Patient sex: M
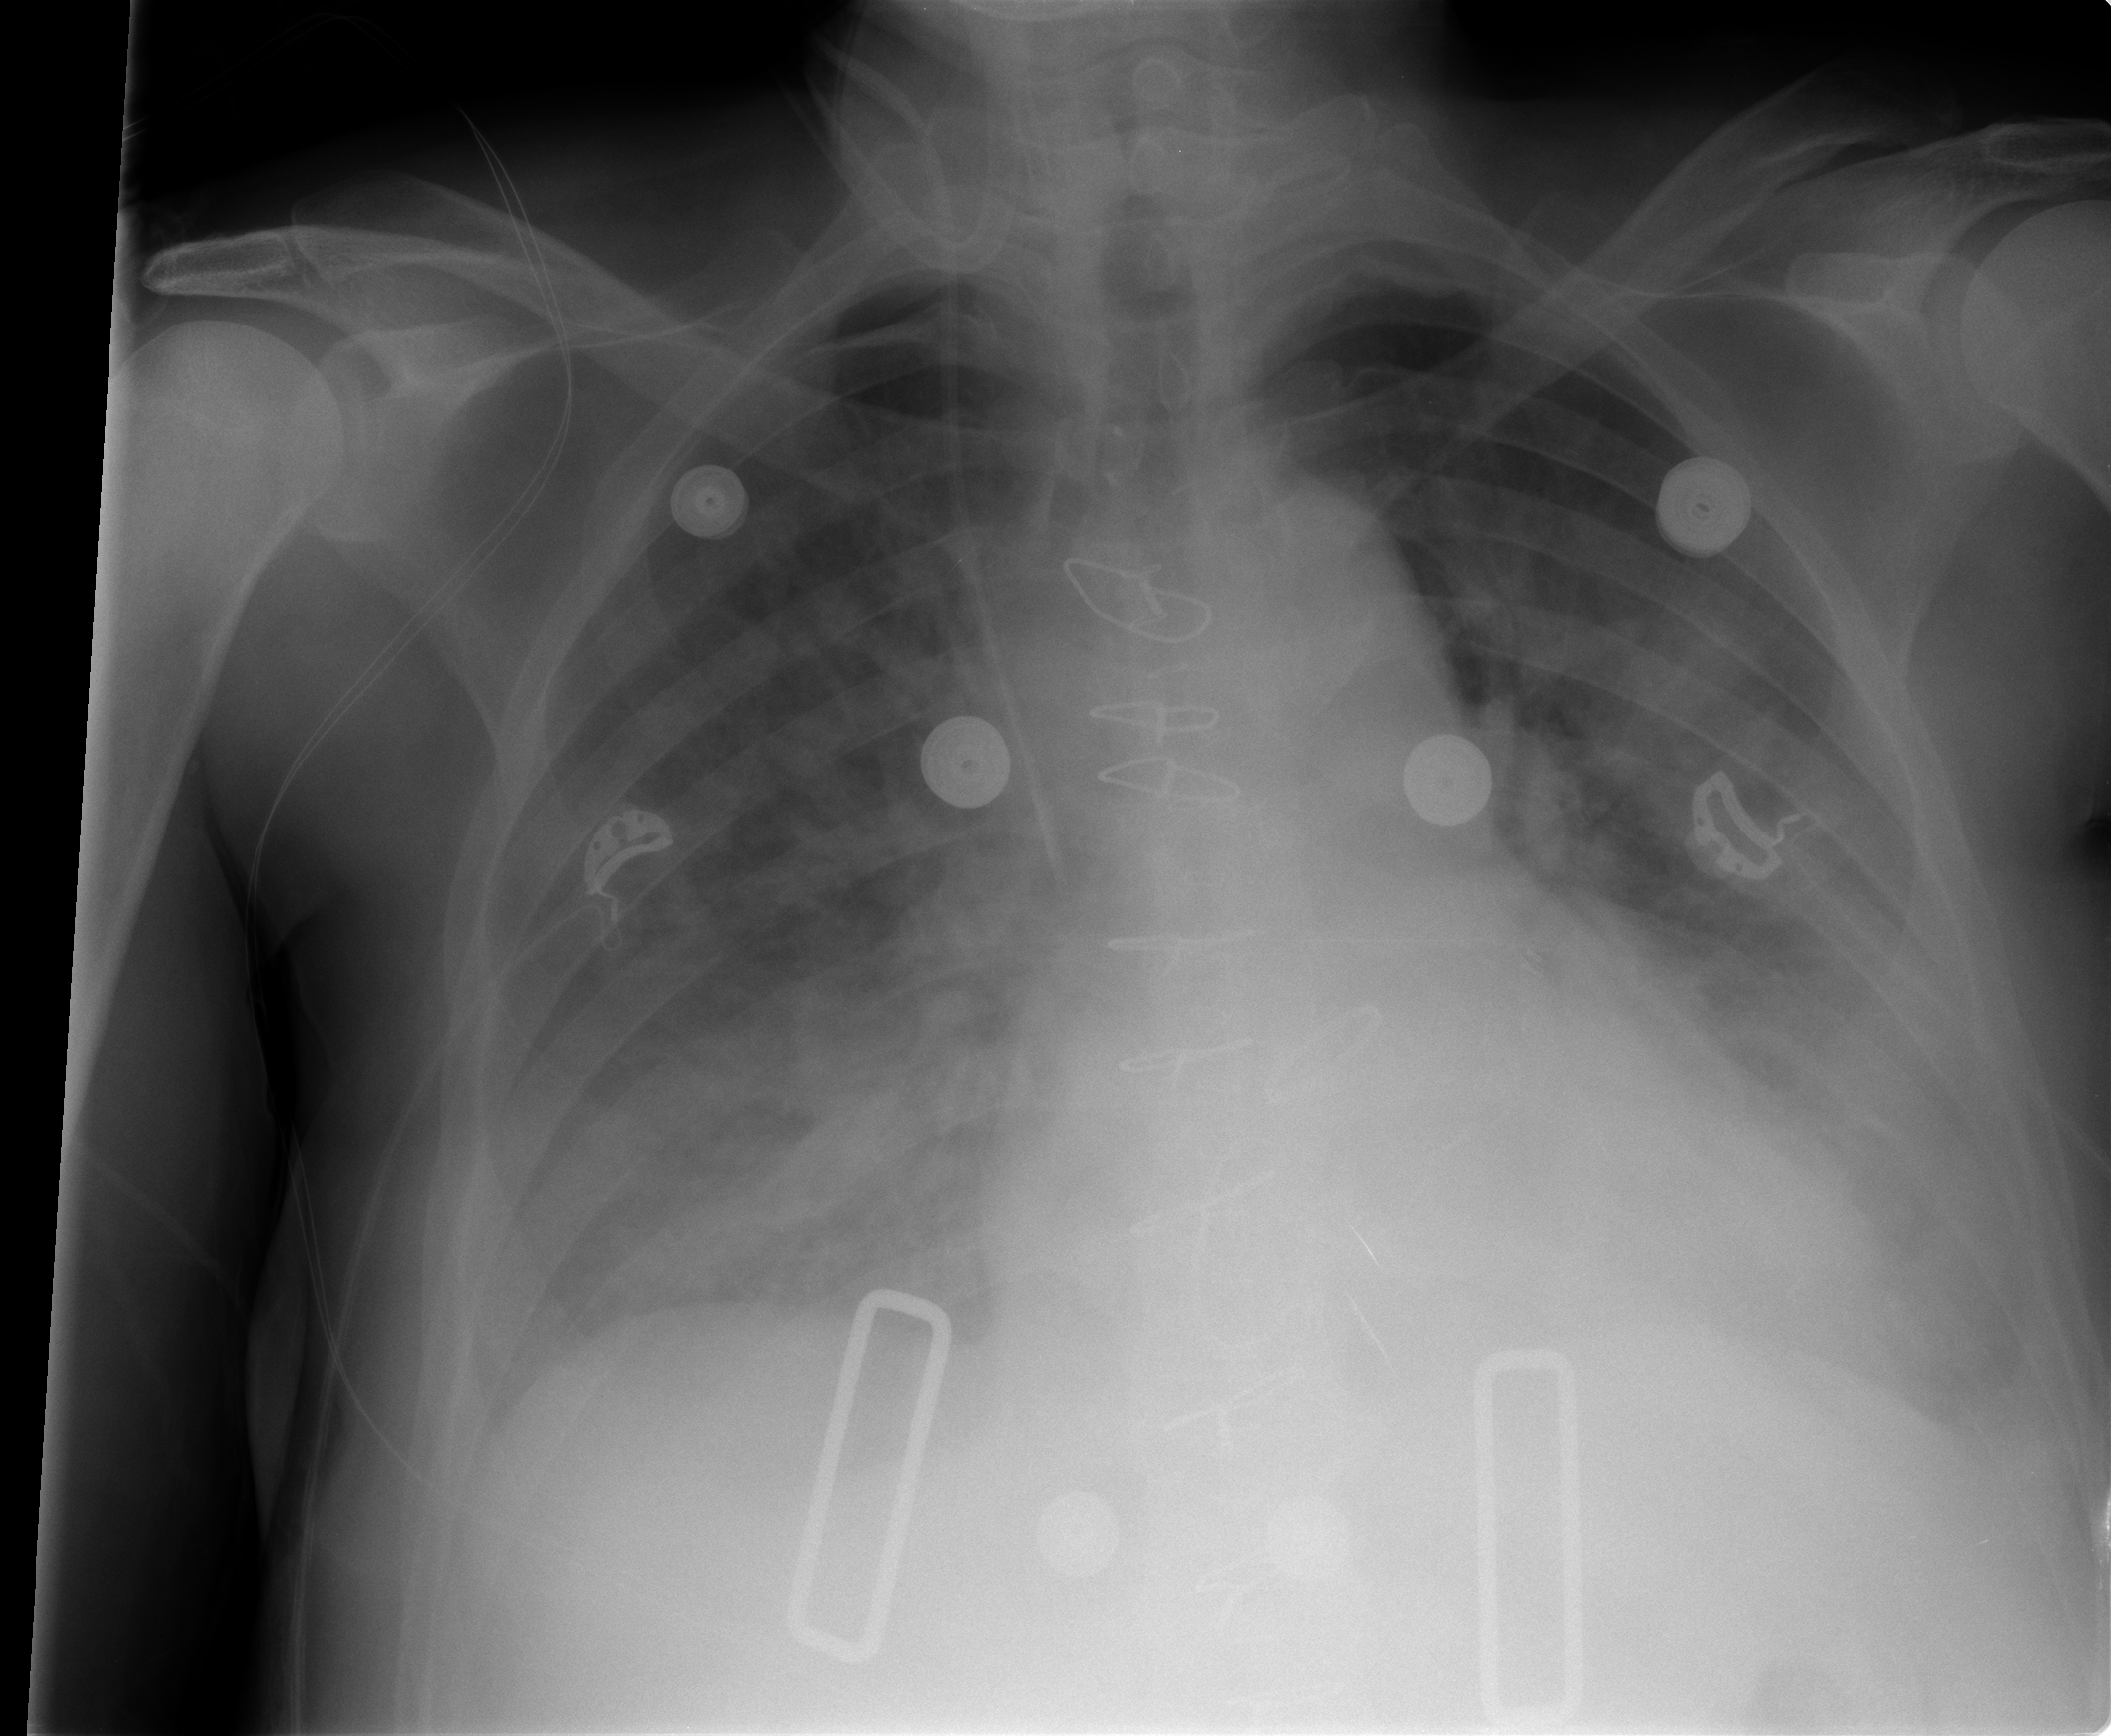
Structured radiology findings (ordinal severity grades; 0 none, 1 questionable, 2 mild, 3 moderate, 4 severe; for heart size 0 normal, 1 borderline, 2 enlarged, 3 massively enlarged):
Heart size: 0
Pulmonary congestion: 2
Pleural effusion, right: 2
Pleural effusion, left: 2
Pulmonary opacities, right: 2
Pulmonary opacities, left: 2
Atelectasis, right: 2
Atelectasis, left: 2